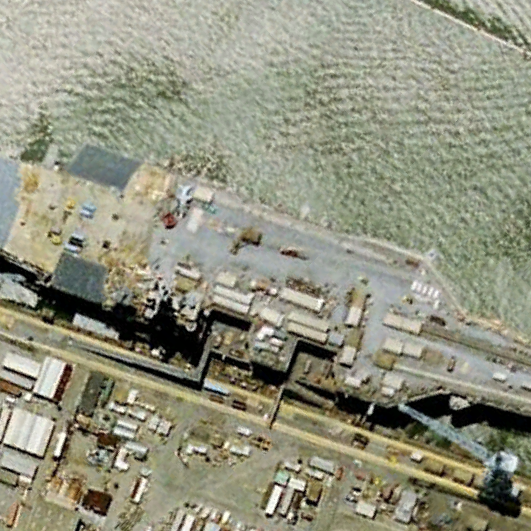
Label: aircraft_carrier